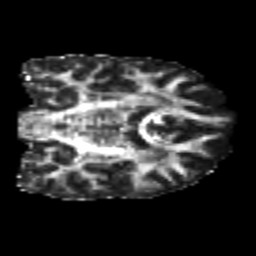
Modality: FA
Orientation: coronal
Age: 21
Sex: male
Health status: healthy
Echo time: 0.074 s